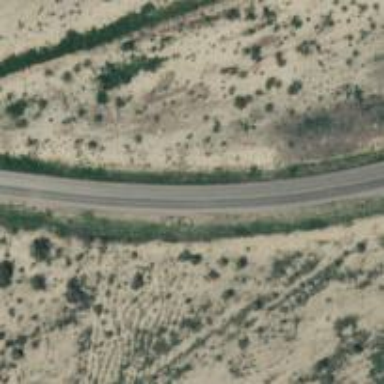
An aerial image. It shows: Tertiary road with frontage road.